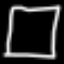
Label: square